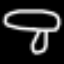
Label: mushroom